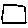
Label: square